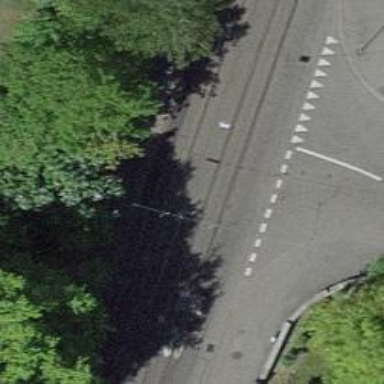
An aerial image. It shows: Tram level crossing on the railway.